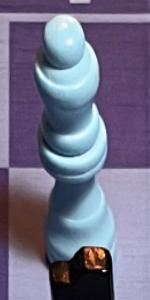
Label: Queen_White